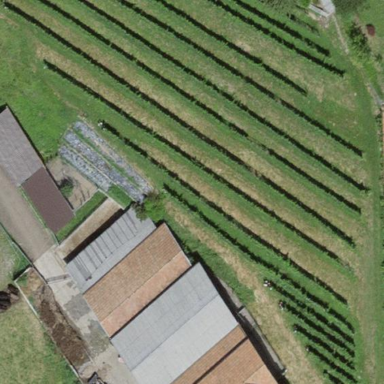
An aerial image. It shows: Vineyard with grape crops.